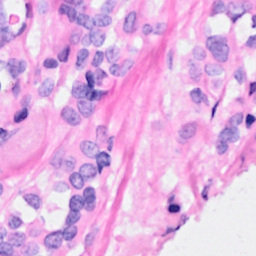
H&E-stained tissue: Breast